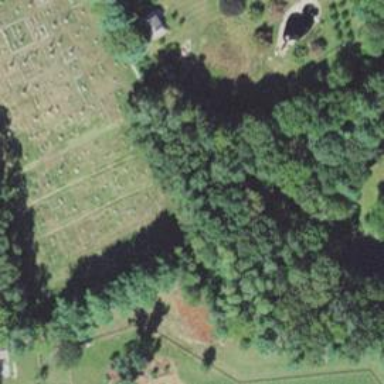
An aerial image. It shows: Private cemetery with landuse designation.